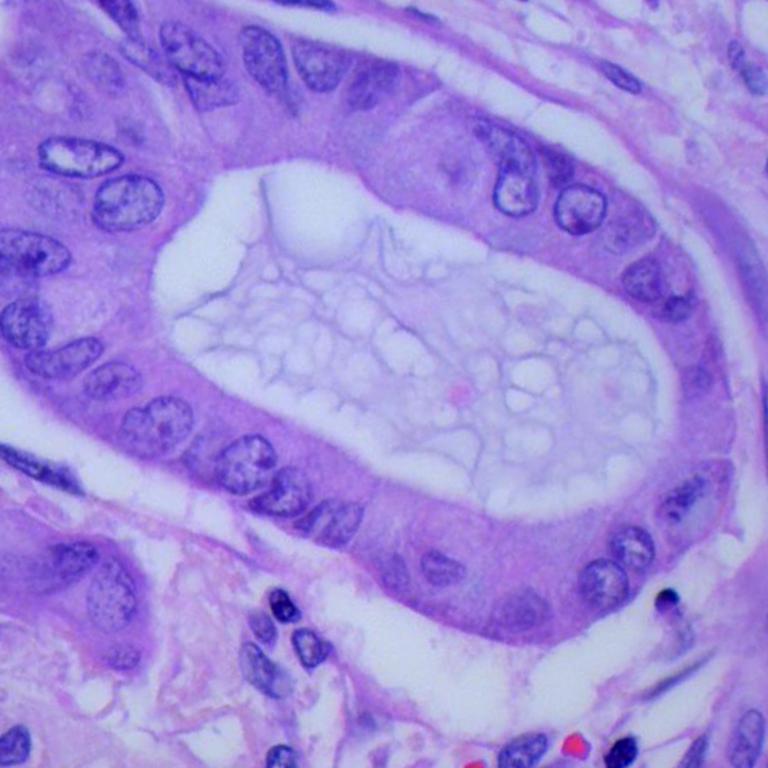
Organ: lung
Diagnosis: adenocarcinomas